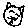
Label: cat